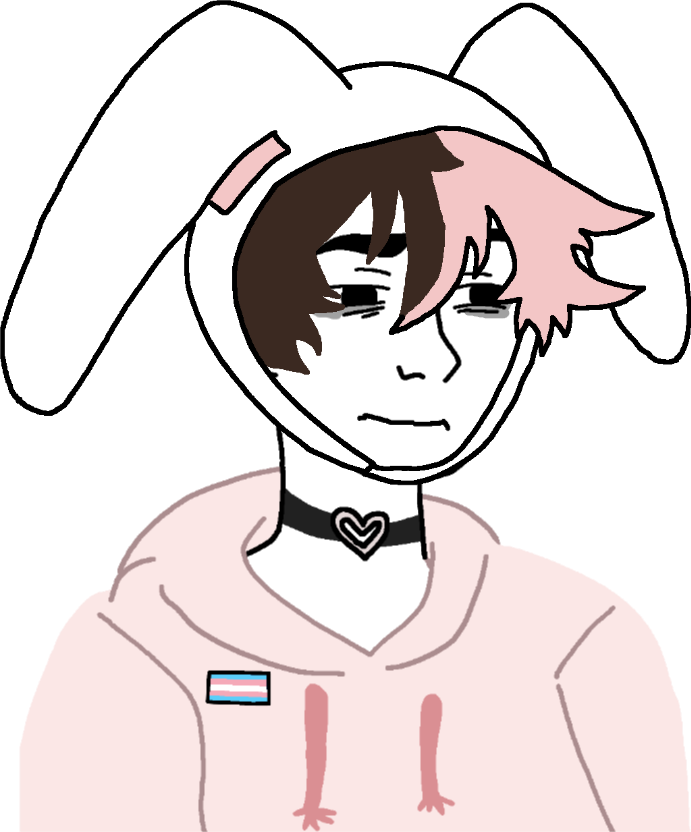
Label: 5_Twinkjak